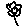
Label: flower